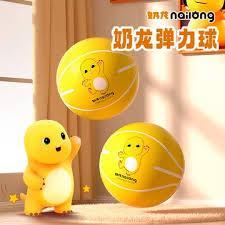
Label: nailong